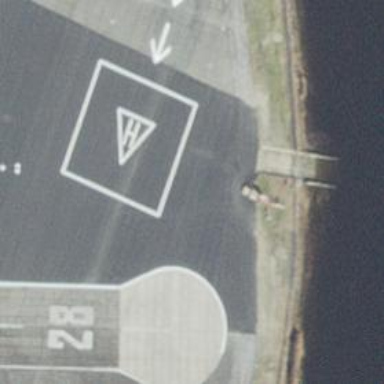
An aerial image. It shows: Asphalt helipad at airport.